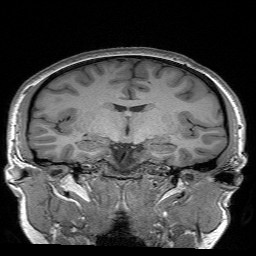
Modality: T1w
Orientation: sagittal
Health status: healthy
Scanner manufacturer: siemens
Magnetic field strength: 3 T